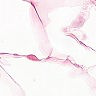
Metastatic tissue present: no